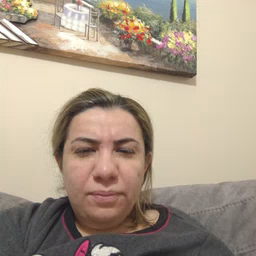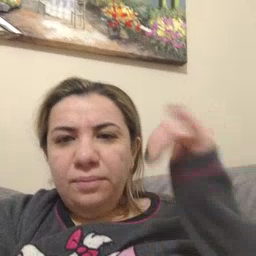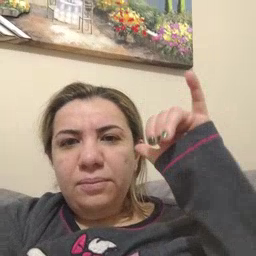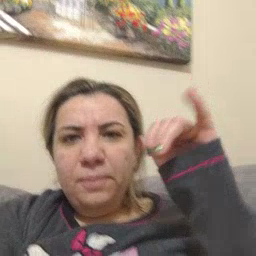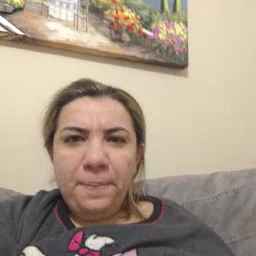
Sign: yellow